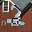
Label: 2